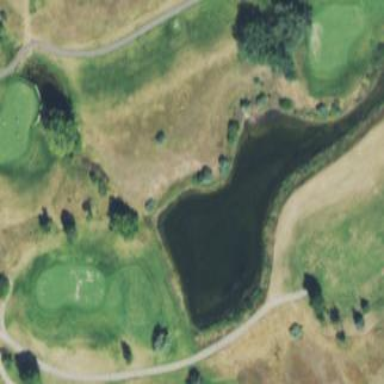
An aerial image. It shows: Water hazard on golf course.